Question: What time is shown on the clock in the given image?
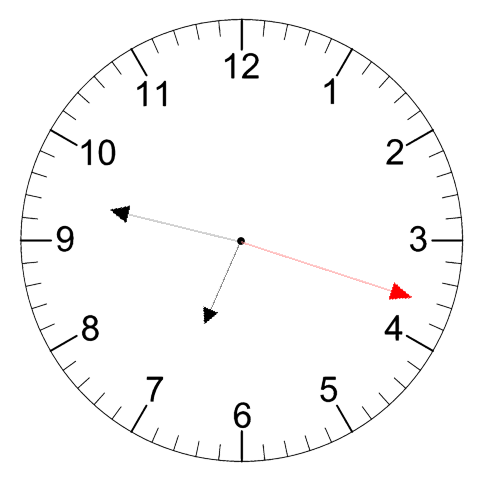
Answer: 06:47:18